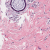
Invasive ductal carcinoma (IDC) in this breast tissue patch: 0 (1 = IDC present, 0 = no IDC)